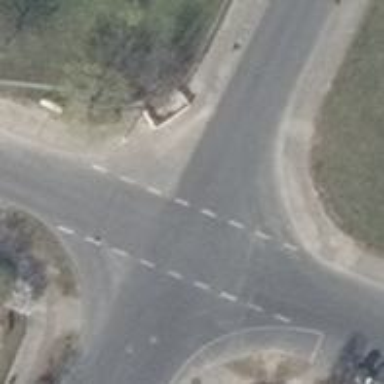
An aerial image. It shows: Road with "give way" sign.